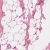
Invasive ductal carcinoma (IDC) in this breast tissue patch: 1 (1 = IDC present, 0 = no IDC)